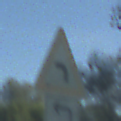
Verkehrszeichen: KurveLinks
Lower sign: RichtungsangabeDurchPfeile2
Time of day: MorningAfternoon
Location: Outdoor (Nature)
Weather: Clear
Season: NotSpecified
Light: Natural